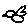
Label: bird